Interaction volume radius: 5 \u00c5
Interaction volume height: 30 \u00c5
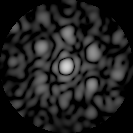
Disorder parameter: 0.6928